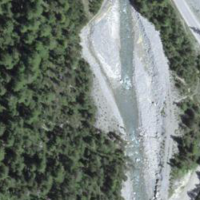
EUNIS habitat code: 48
Species observed at this site:
Vaccinium vitis-idaea